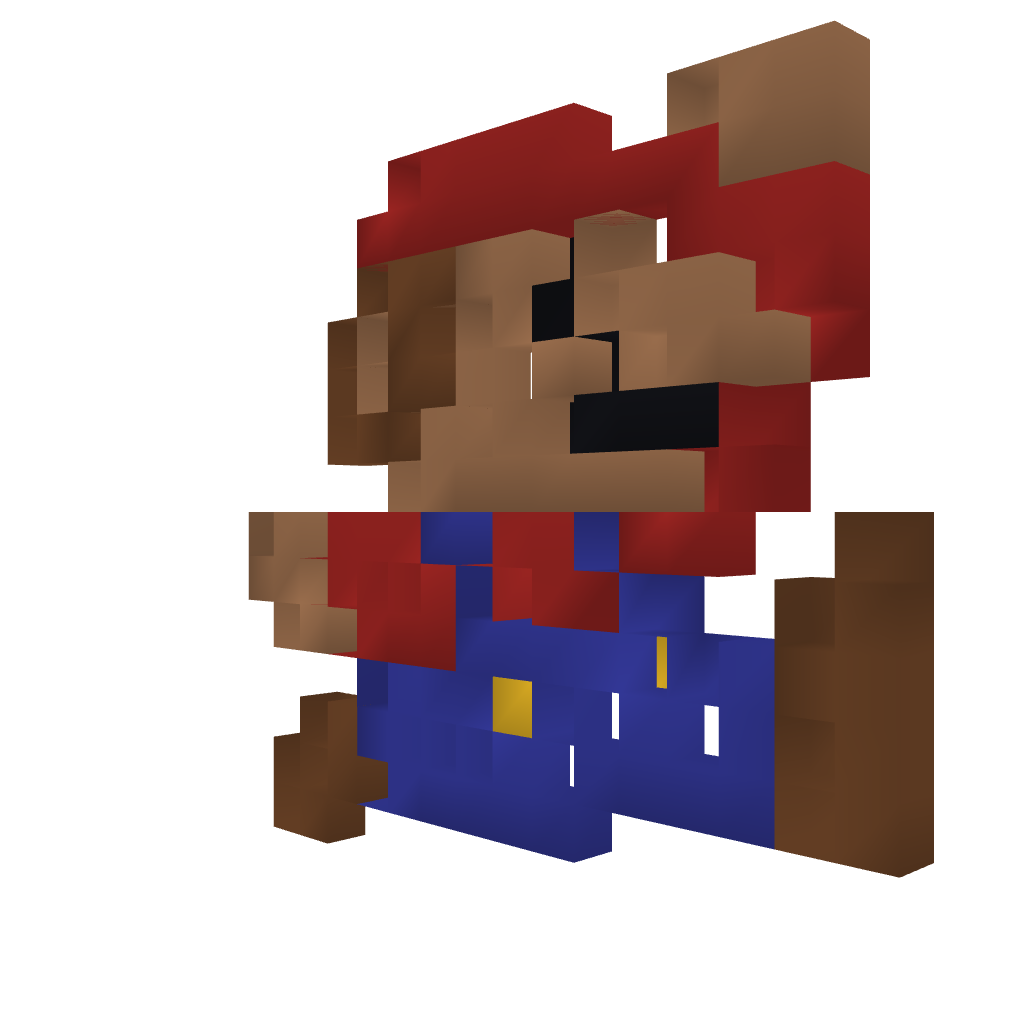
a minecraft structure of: Super Mario 8-Bit Style [Jumping]